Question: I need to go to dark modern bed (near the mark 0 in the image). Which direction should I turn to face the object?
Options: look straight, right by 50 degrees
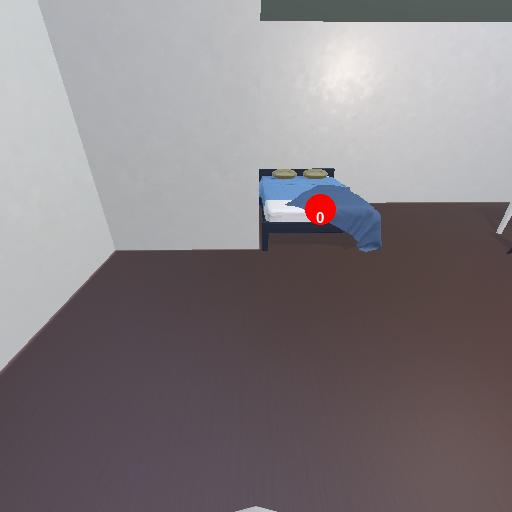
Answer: look straight